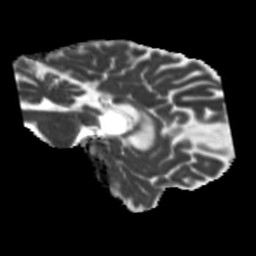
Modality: MD
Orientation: sagittal
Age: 58
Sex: male
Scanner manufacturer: siemens
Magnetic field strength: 3 T
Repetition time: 5.25 s
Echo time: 0.08 s